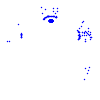
Particle: electron